Question: I have created Neo4j nodes and relatioships in java ,their values are coming from DB.When i am trying to display it on Neoclipse only first two nodes and their relationship is shown.
Code:
'''
GraphDatabaseService graphDb = new GraphDatabaseFactory().newEmbeddedDatabase("D://ws-NEO//Fade");
Transaction tx=graphDb.beginTx();
Connection conn = null;
try{
conn=ConnectionFactory.getConnection();
Statement stat=conn.createStatement();
String sql="select * from Fade where App_Int_Id < 19"; //Two records are there in result
ResultSet rs=stat.executeQuery(sql);
String n1 = "",n2="",rel="",type="";
while(rs.next()){
n1=rs.getString(2);
n2=rs.getString(7);
rel=rs.getString(3);
type=rs.getString(4);
Node first=graphDb.createNode();
first.setProperty("name", n1);
Node second=graphDb.createNode();
second.setProperty("name", n2);
RelationshipType KNOWS = DynamicRelationshipType.withName(rel);
first.createRelationshipTo(second, KNOWS);
}
tx.success();}
finally
{ tx.finish();
graphDb.shutdown();
conn.close();
}
It outputs two records in console:
node1 -- My App
node2 -- GCAM
relationship -- Cash focus
Node1 ceated
Node2 ceated
relationship created
----------------------------------------------------------------------------------------------------
node1 -- My Test app
node2 -- GCAM
relationship -- Test Interface 11
Node1 ceated
Node2 ceated
relationship created
----------------------------------------------------------------------------------------------------
'''
however only single record is displayed in Neoclipse ,others are missing . Plz guide.
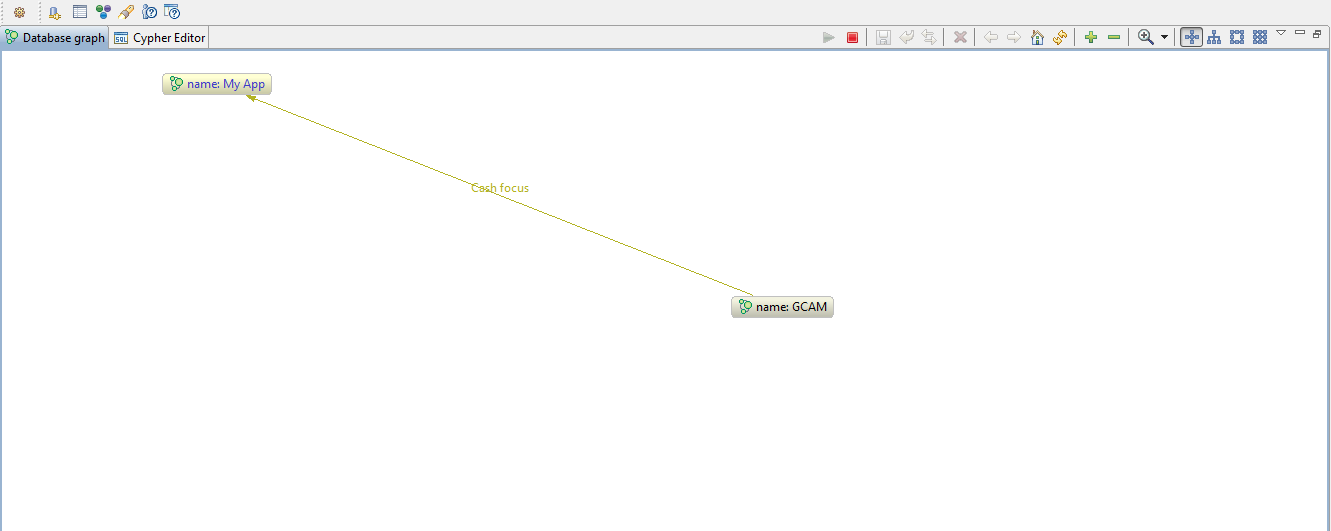
Answer: Neoclipse seems to have a default traversal depth of 1, giving you the result that you saw. But the traversal depth is adjustable, and neoclipse will remember the last-used traversal depth the next time it starts up.
To increment the traversal depth, you can click on the green '+' button in the toolbar at the top of the graph pane, and to decrement it you click on the green '-' button.
You can also change the starting node (for traversal purposes) by clicking on it. And double-clicking on a node causes all its neighbor nodes to display.
There is a lot more functionality, but you need to read the help documentation and play around with the tool to discover all its capabilities.